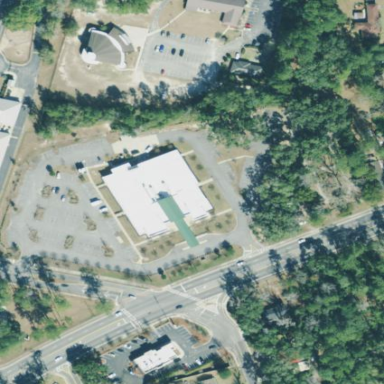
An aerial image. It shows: Clinic building providing healthcare services.